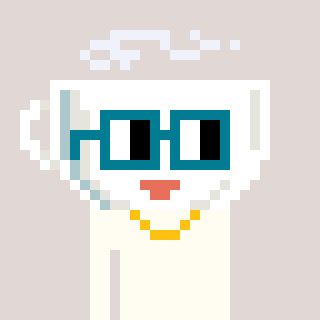
a pixel art character with square dark green glasses, a mug-shaped head and a grayscale-colored body on a warm background